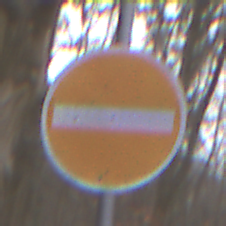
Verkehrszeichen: VerbotDerEinfahrt
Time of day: MorningAfternoon
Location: Outdoor (Nature)
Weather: Overcast
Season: Autumn
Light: Natural